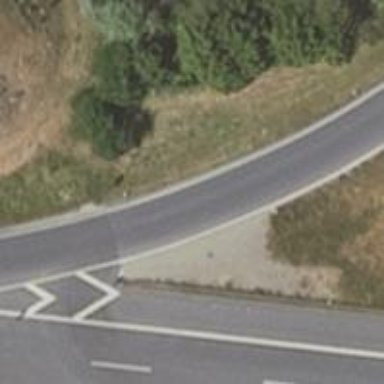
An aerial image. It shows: Asphalt motorway link.